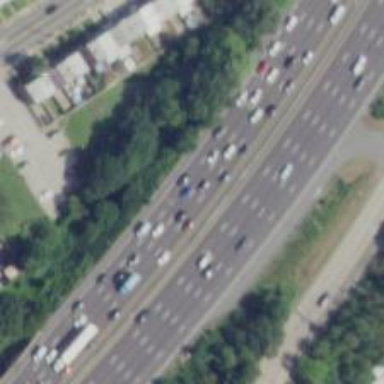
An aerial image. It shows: View of motorway.